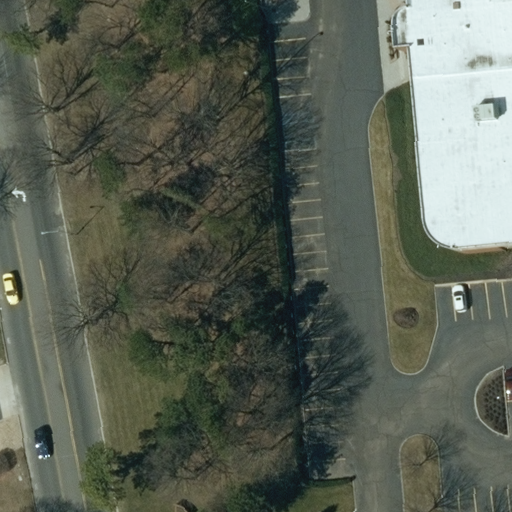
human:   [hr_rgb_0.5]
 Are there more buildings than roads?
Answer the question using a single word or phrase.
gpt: no

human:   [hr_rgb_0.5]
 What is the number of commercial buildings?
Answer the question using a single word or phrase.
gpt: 1

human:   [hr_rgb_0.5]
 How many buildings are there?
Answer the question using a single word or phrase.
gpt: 1

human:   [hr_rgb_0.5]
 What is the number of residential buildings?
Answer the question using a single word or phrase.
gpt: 0

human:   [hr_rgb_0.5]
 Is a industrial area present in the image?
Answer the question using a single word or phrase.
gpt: yes

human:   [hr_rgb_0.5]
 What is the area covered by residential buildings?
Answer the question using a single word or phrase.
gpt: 0m2

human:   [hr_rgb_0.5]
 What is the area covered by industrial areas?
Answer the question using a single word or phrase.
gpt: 10623m2

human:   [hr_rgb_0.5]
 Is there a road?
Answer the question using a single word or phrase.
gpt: yes

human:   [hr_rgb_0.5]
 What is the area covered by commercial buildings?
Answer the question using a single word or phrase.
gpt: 965m2

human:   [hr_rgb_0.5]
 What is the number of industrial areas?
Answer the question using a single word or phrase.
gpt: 1

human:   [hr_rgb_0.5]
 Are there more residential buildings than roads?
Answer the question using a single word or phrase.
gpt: no

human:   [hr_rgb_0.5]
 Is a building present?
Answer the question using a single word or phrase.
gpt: yes

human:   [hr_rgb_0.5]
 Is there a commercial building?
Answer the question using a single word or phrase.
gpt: yes

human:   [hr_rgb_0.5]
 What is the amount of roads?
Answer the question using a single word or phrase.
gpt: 3

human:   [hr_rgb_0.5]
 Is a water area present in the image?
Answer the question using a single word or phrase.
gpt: no

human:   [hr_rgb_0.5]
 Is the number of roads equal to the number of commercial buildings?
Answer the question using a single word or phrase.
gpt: no

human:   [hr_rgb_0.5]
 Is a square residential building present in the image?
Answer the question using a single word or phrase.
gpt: no

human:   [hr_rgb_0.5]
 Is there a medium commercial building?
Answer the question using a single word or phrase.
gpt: no

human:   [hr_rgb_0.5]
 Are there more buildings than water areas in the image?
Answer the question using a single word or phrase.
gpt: yes

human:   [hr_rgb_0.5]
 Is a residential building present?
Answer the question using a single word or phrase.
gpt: no

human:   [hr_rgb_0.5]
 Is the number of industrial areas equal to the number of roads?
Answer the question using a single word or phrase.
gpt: no

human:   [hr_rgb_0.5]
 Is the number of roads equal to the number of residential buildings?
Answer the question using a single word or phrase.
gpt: no

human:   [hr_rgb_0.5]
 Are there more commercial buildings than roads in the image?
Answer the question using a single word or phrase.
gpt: no

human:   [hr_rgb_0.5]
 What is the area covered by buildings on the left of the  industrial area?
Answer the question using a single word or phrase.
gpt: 0m2

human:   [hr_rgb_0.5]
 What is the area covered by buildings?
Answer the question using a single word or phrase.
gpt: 965m2

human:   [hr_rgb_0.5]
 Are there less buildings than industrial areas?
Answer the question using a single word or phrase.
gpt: no

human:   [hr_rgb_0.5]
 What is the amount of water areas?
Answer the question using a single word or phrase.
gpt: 0

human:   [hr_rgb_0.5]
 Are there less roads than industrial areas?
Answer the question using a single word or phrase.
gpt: no

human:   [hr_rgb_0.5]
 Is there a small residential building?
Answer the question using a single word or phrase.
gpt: no

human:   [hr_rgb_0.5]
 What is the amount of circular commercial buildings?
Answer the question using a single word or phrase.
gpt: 0

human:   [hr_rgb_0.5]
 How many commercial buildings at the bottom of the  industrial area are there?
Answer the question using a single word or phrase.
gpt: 0

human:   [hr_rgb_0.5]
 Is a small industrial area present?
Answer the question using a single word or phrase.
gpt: no

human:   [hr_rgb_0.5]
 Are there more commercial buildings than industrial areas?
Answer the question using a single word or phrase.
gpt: no

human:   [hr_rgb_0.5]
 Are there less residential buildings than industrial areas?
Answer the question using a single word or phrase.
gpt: yes

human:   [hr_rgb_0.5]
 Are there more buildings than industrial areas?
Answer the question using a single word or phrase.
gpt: no

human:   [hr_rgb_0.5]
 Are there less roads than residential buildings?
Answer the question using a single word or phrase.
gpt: no

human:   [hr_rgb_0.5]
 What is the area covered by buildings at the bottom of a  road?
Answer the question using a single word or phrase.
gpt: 0m2

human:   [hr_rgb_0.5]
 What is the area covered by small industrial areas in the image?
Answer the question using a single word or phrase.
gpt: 0m2

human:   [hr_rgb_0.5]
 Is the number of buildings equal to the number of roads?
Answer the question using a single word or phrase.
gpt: no

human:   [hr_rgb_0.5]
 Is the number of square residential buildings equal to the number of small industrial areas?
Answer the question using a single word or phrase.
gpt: yes

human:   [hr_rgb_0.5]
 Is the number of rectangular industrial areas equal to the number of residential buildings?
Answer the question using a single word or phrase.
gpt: no

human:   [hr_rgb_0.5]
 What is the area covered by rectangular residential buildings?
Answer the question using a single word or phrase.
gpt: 0m2

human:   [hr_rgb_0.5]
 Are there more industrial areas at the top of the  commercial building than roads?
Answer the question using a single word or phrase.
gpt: no

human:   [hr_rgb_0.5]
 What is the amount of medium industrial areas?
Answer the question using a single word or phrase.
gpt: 0

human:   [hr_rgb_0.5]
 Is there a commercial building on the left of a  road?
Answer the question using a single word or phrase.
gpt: no

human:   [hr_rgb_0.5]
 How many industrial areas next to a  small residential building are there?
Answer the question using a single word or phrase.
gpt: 0

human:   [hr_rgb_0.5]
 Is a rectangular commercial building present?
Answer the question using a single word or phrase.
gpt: no

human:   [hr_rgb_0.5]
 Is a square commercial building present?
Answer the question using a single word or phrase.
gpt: no

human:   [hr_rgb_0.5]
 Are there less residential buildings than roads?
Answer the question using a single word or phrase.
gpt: yes

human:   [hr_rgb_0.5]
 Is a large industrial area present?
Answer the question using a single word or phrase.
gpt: yes

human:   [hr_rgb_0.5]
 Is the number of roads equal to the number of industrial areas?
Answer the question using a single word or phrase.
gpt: no

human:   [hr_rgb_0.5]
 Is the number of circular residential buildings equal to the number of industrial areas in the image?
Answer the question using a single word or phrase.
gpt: no

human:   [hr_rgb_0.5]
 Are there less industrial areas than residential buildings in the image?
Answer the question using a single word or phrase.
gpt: no

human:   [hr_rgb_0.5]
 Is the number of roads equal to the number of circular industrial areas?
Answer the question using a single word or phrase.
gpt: no

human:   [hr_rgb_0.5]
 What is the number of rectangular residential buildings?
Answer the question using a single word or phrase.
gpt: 0

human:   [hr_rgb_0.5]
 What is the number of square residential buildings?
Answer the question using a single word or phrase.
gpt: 0

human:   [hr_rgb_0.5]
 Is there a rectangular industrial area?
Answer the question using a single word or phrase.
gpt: yes

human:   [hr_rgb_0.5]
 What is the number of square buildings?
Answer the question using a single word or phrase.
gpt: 0

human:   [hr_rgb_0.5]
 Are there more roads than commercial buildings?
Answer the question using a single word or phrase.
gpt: yes

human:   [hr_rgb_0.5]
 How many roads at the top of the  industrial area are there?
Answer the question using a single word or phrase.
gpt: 0

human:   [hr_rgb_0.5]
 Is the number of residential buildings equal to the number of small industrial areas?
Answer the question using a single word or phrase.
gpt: yes

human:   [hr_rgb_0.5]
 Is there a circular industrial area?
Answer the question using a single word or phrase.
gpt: no

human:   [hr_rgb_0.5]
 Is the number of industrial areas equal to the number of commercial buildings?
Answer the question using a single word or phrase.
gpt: yes

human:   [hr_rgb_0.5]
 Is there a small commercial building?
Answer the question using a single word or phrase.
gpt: no